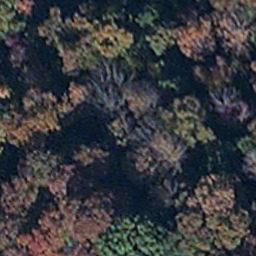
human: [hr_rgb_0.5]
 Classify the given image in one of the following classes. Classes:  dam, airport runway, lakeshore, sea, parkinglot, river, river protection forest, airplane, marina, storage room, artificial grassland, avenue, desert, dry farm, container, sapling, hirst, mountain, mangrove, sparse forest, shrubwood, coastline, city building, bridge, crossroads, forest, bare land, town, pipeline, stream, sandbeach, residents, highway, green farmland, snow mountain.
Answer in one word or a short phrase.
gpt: mangrove